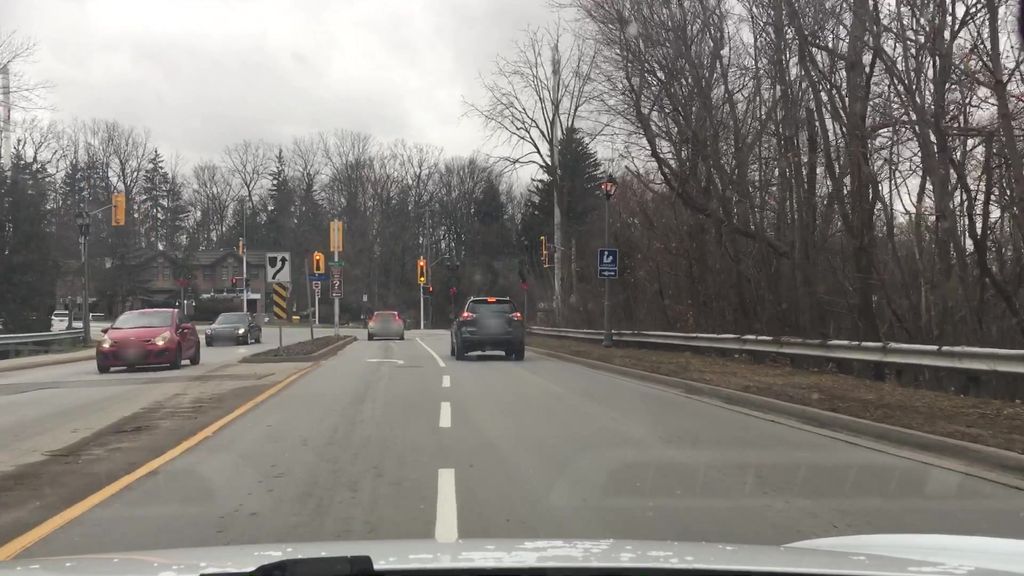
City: hamilton